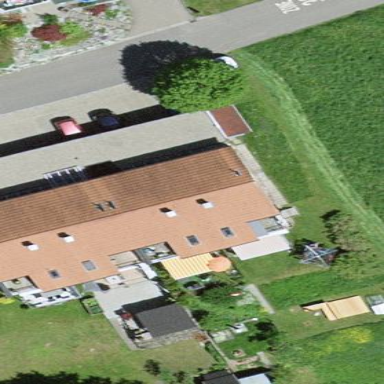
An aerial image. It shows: Simple and straightforward house.